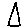
Label: triangle